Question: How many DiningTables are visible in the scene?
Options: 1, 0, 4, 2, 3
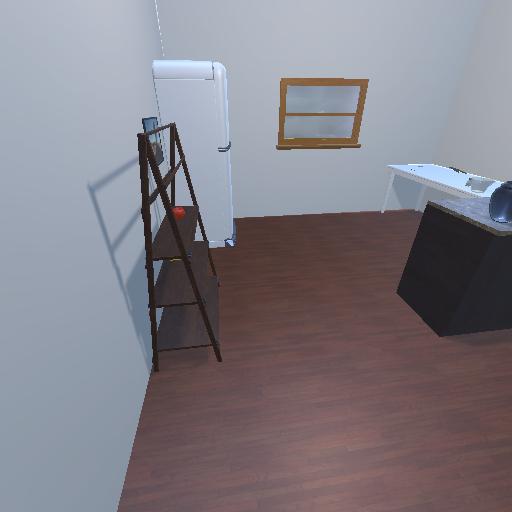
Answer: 1